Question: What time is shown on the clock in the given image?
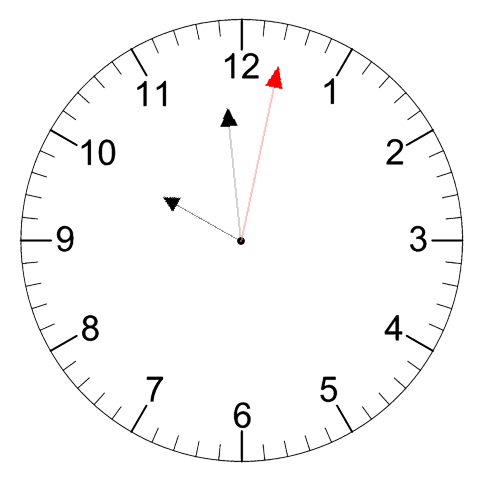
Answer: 09:59:02